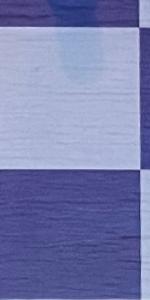
Label: Empty